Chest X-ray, AP view. Patient: 47 years old, sex F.
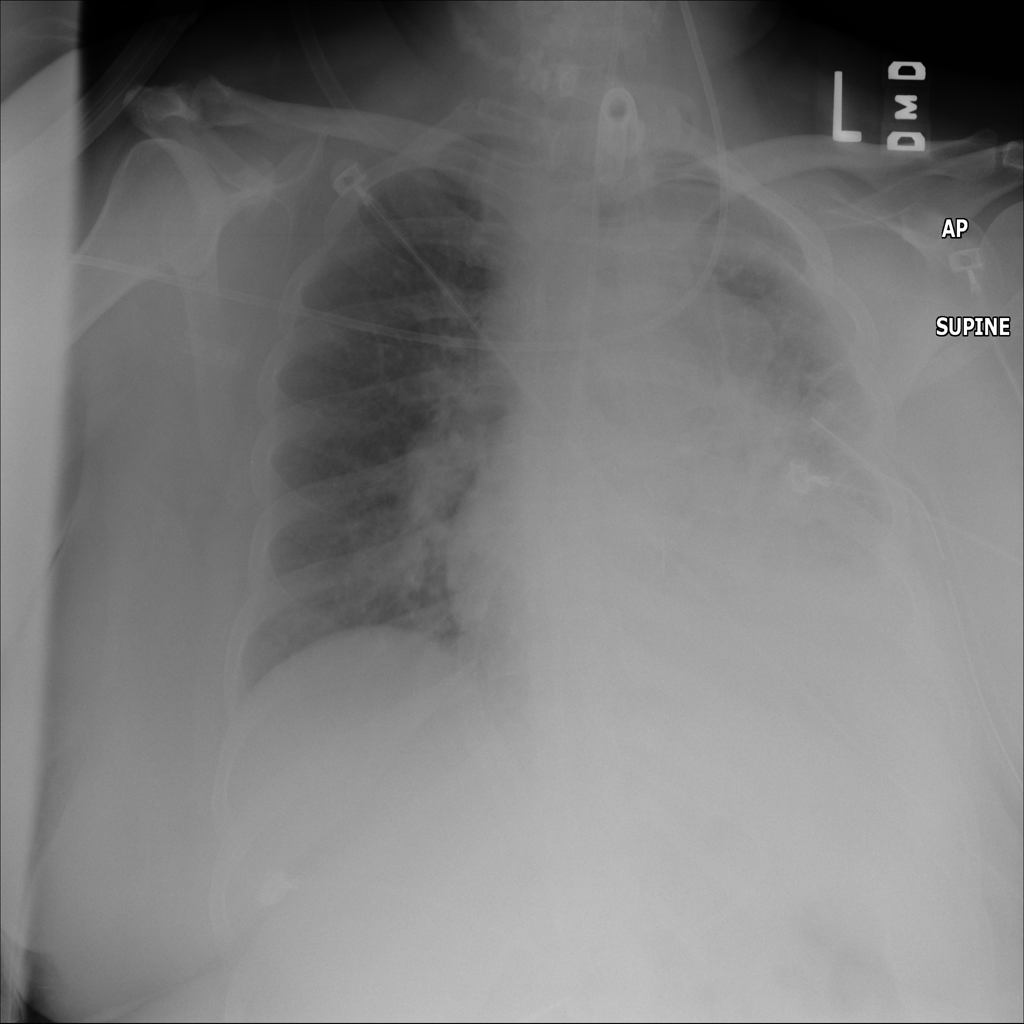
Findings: No Finding